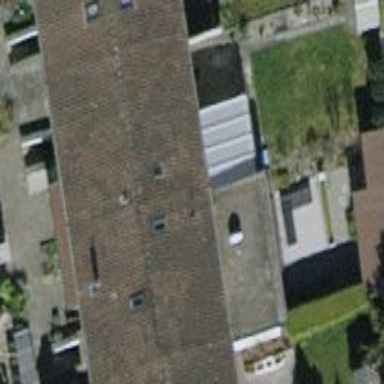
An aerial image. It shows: Building with tile roof.